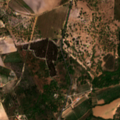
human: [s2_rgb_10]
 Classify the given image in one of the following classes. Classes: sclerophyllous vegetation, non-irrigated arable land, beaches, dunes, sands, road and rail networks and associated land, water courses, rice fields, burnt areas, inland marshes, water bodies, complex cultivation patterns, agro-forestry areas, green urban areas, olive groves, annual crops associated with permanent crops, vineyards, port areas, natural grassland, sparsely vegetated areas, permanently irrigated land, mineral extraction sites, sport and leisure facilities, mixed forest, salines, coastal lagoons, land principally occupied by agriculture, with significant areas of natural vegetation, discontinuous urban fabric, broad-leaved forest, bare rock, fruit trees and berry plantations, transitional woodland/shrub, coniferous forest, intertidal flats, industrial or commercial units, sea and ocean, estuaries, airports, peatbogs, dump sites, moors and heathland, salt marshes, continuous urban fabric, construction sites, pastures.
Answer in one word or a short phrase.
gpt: continuous urban fabric